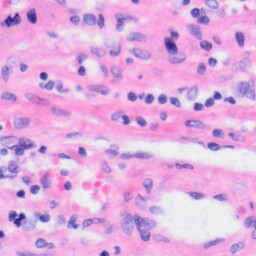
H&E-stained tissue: Liver